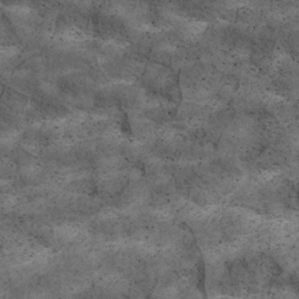
Label: non_frost